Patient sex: M
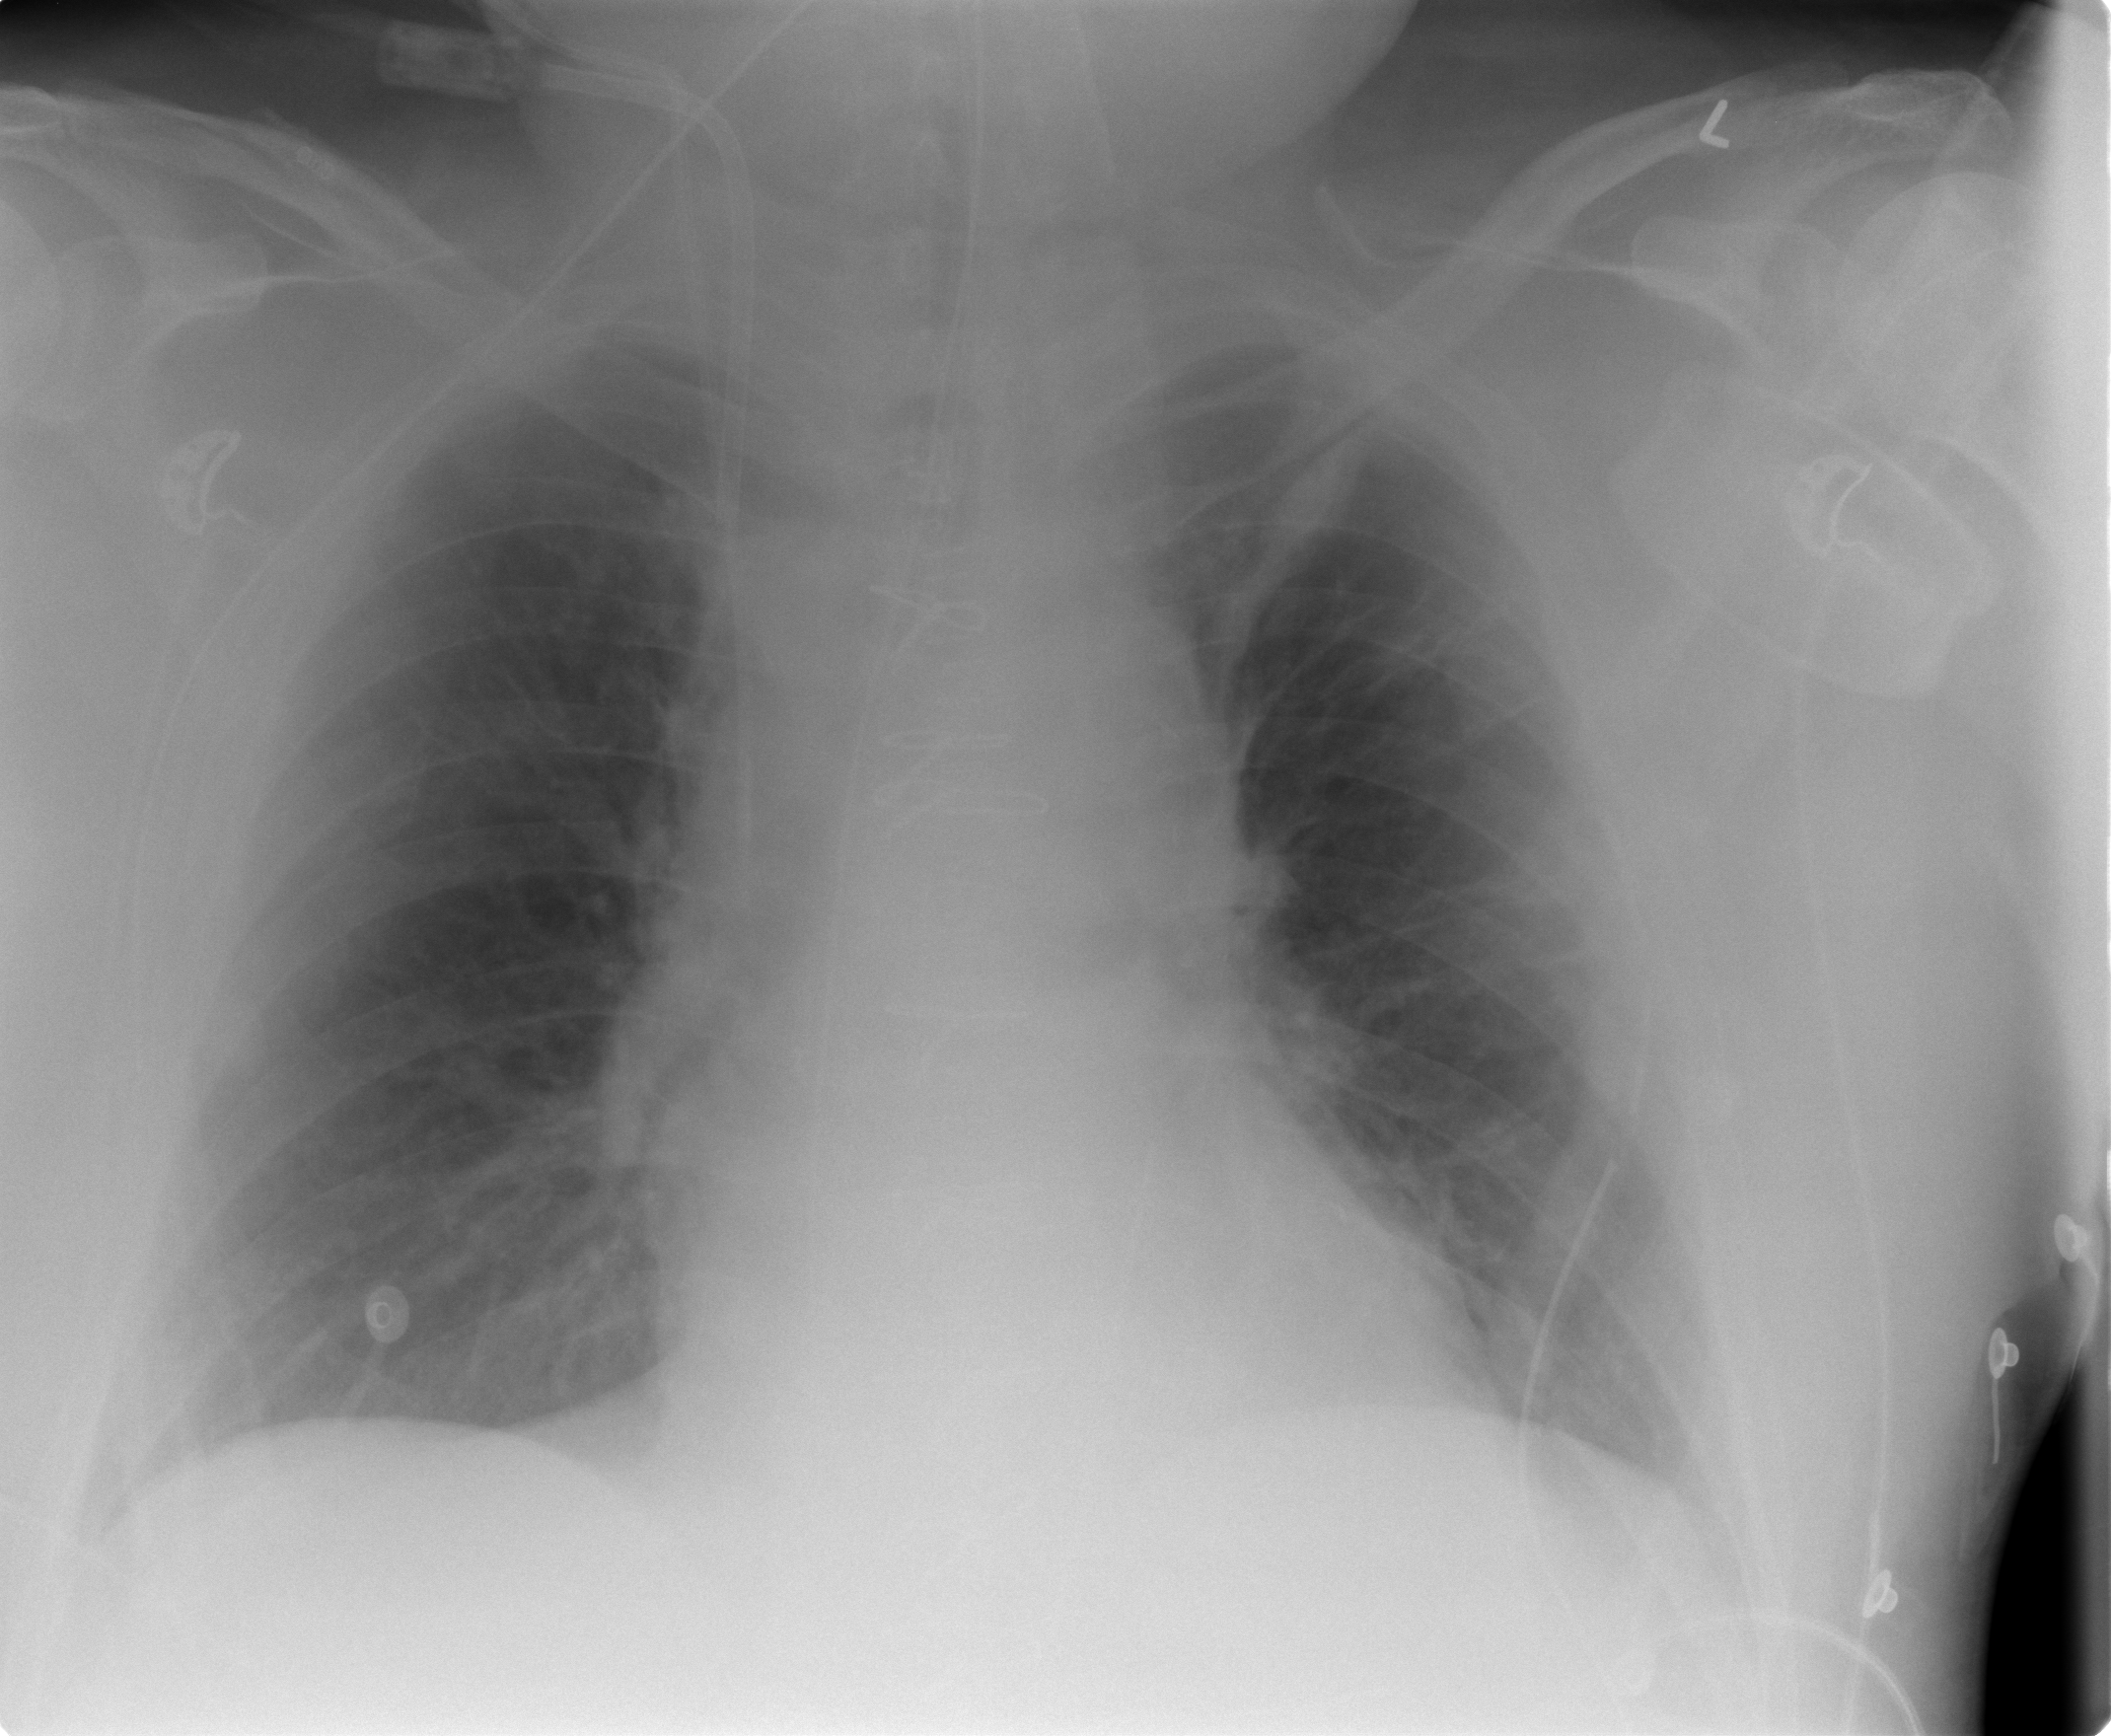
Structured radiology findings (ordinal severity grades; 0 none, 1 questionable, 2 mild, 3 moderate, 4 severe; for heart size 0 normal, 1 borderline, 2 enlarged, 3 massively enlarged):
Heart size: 0
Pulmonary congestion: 2
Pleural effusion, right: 0
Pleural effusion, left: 0
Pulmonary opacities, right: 0
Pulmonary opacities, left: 0
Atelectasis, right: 0
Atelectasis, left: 2